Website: crate-barrel
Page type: customer-info-address
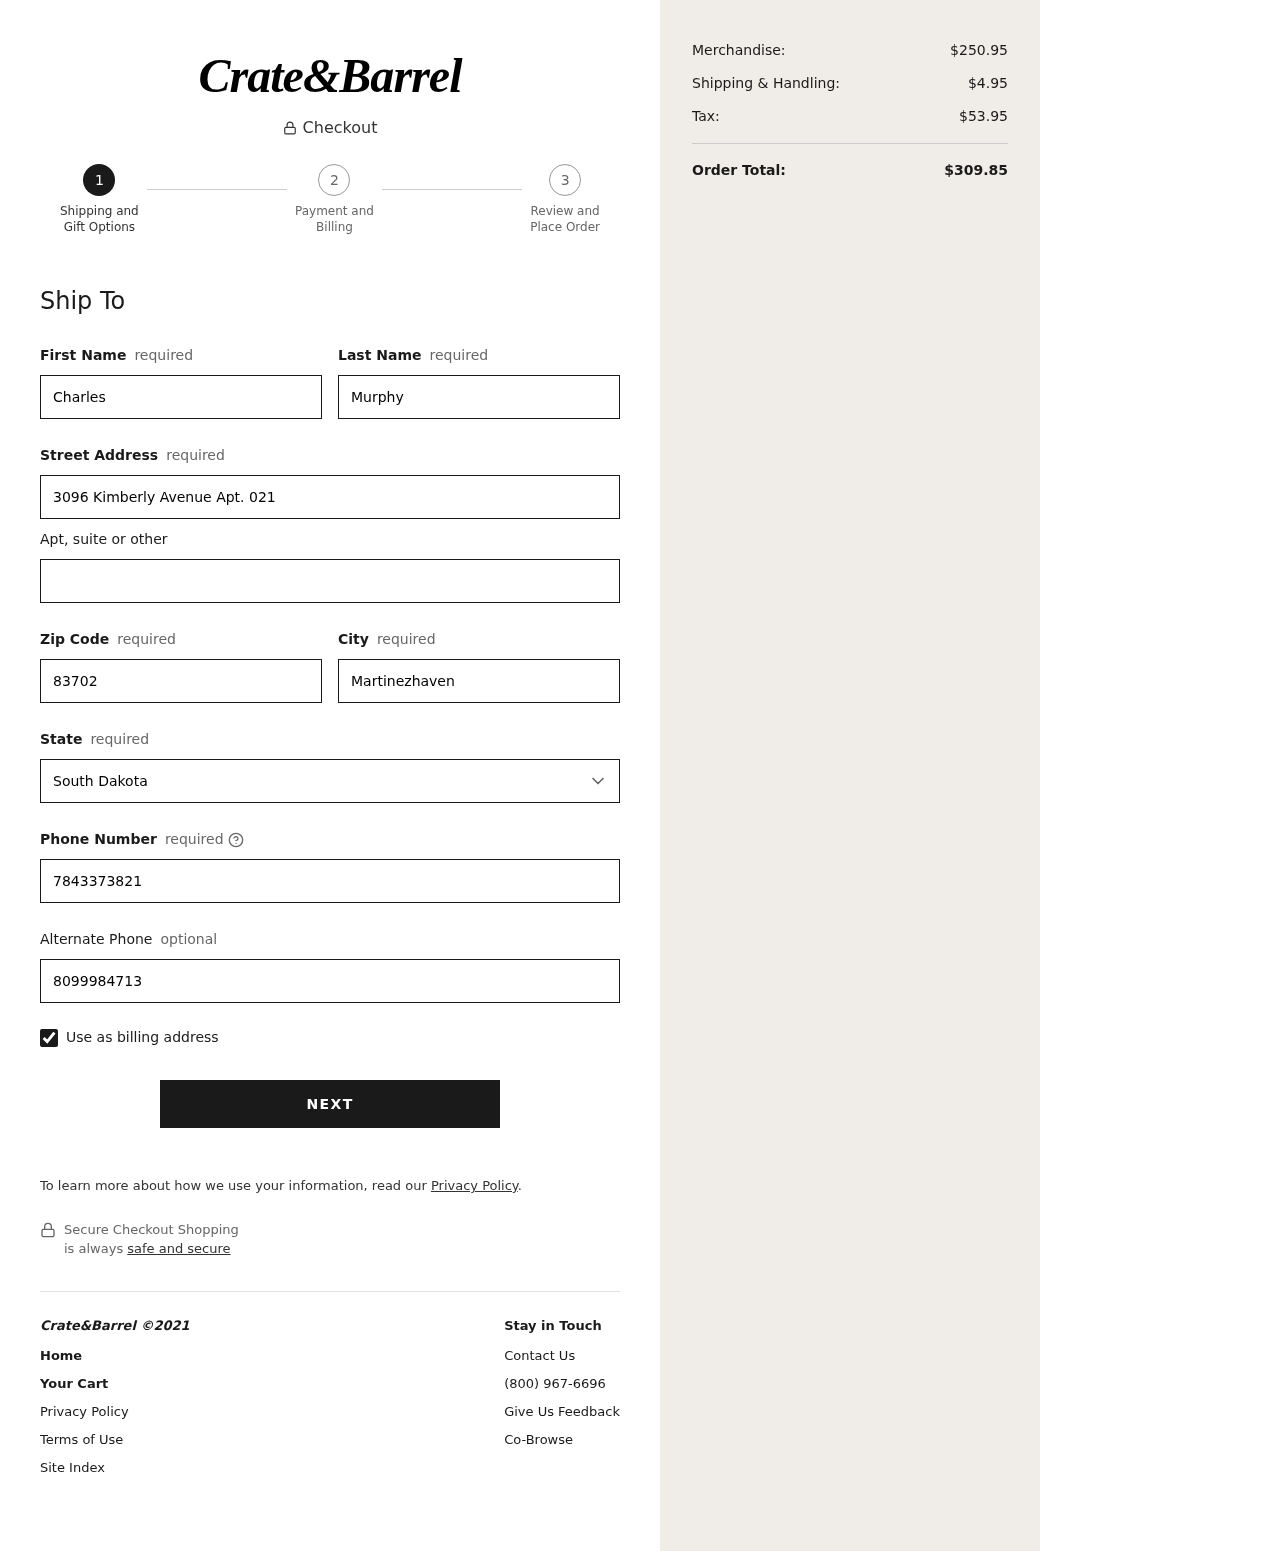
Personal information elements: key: PII_STATE
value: South Dakota
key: PII_FIRSTNAME
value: Charles
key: PII_LASTNAME
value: Murphy
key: PII_STREET
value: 3096 Kimberly Avenue Apt. 021
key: PII_POSTCODE
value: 83702
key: PII_CITY
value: Martinezhaven
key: PII_PHONE
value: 7843373821
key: PII_PHONE_ALT
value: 8099984713
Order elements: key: ORDER_SUBTOTAL
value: $250.95
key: ORDER_SHIPPING_COST
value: $4.95
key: ORDER_TAX
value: $53.95
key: ORDER_TOTAL
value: $309.85